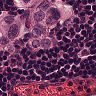
Metastatic tissue present: yes